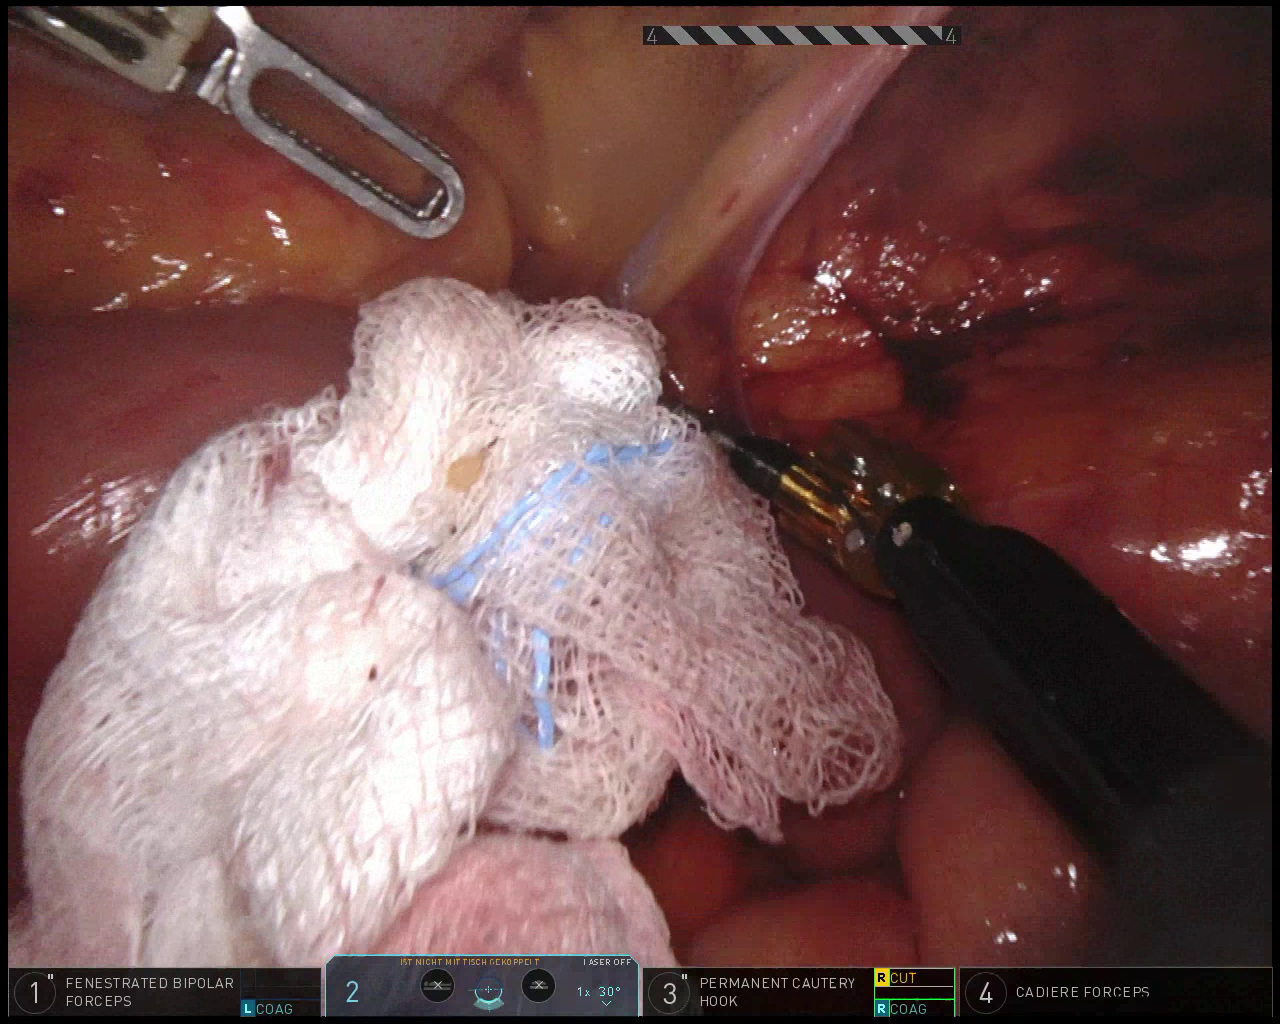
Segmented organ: small_intestine
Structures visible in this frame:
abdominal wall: no
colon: yes
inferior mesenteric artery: no
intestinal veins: yes
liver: no
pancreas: no
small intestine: yes
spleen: no
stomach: no
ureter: no
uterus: no
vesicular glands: no